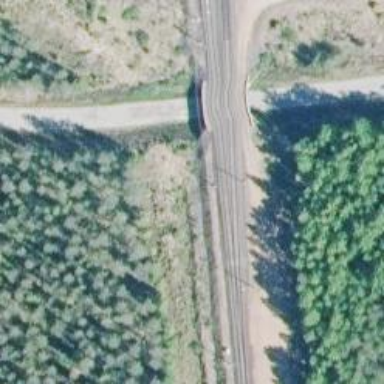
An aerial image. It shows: Railway with continuous electrified contact line.